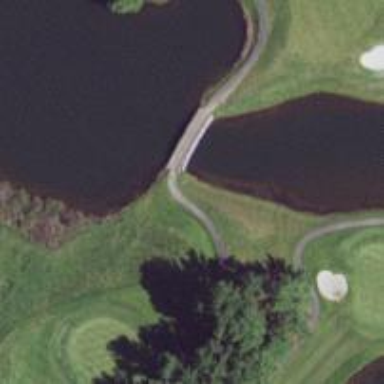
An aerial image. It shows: Path used for both walking and golf.